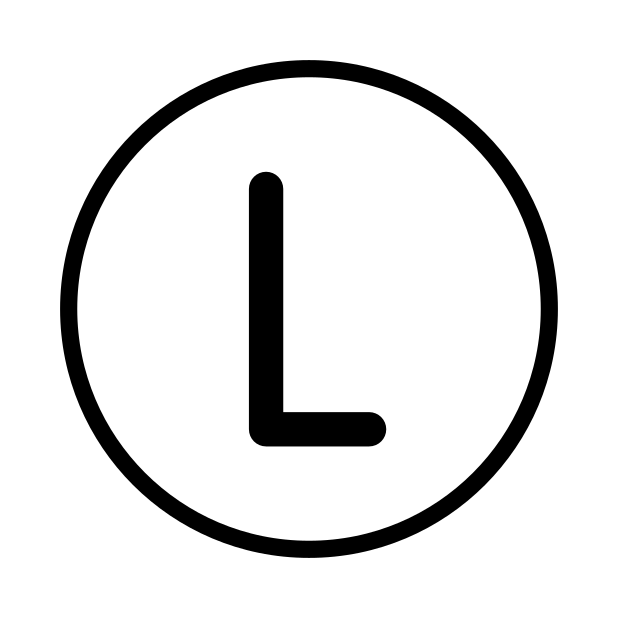
regional indicator L